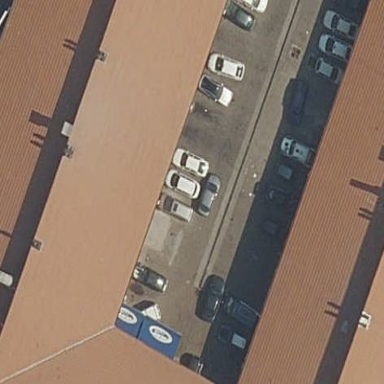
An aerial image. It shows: Industrial building.